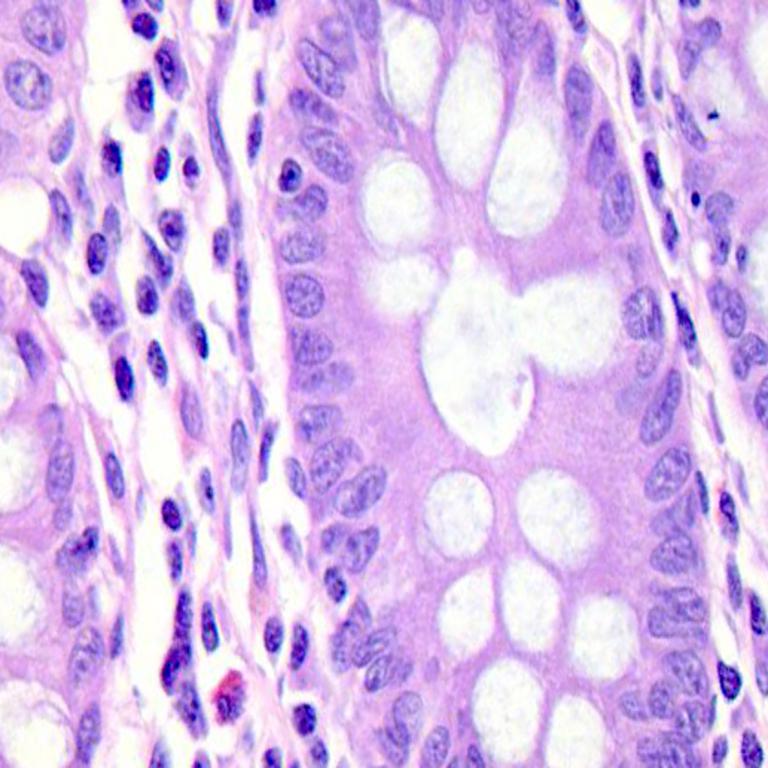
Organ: colon
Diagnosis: benign